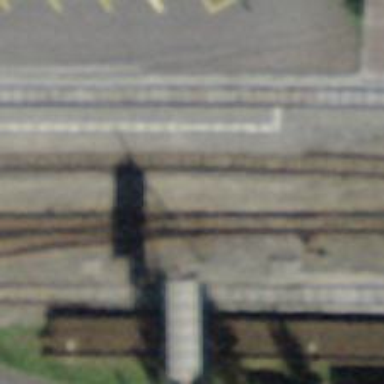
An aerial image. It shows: Narrow-gauge railway siding with electrified contact lines. It has one track.